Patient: sex M, age 51
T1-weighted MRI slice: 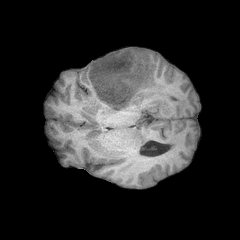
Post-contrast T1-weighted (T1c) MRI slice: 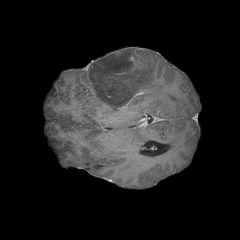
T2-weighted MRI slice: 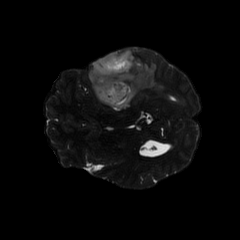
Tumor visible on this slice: yes
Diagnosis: Astrocytoma, IDH-mutant
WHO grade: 4